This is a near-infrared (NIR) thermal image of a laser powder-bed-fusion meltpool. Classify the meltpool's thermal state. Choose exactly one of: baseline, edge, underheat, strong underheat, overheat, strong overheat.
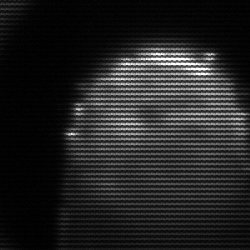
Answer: edge